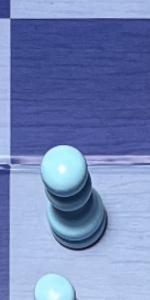
Label: Pawn_White